Aerial crown-view tile of a tropical tree (Barro Colorado Island, Panama), acquired 20250414:
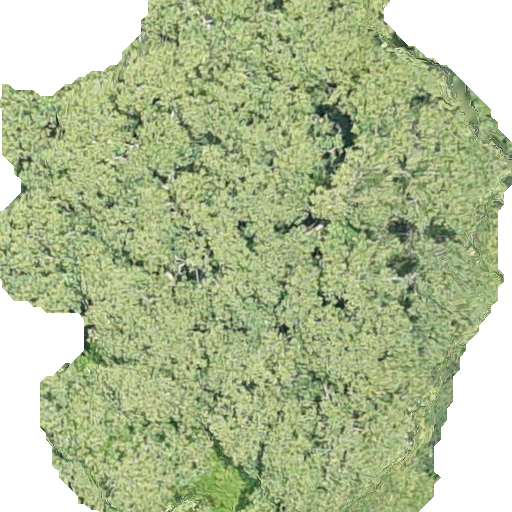
Species: Hieronyma alchorneoides
GBIF accepted scientific name: Hieronyma alchorneoides
Crown area: 337.914 m²